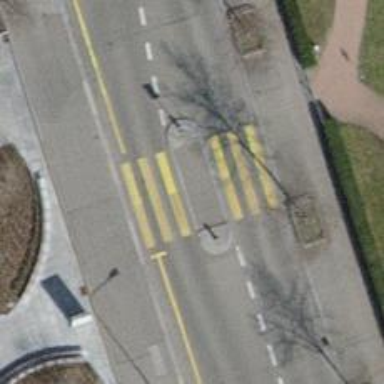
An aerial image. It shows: Uncontrolled zebra crossing with pedestrian island.